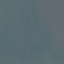
Label: SeaLake